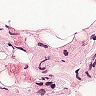
Metastatic tissue present: no